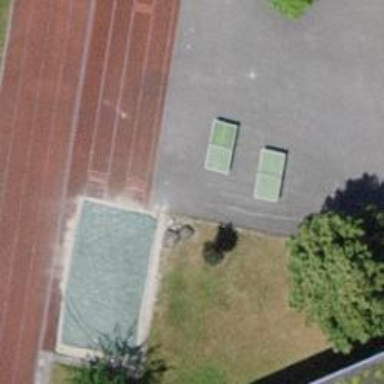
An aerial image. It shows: Pitch for leisure activities.